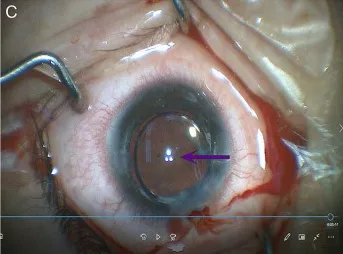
Ophthalmic examination before and after ICL extraction. (C) The photograph was taken under a surgical microscope after ICL extraction.
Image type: medical_photograph (other_medical_photograph)